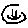
Label: smiley face